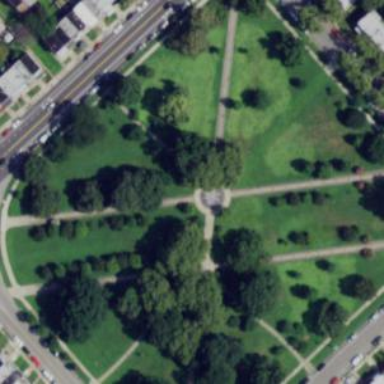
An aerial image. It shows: Lovely park for leisure and relaxation.